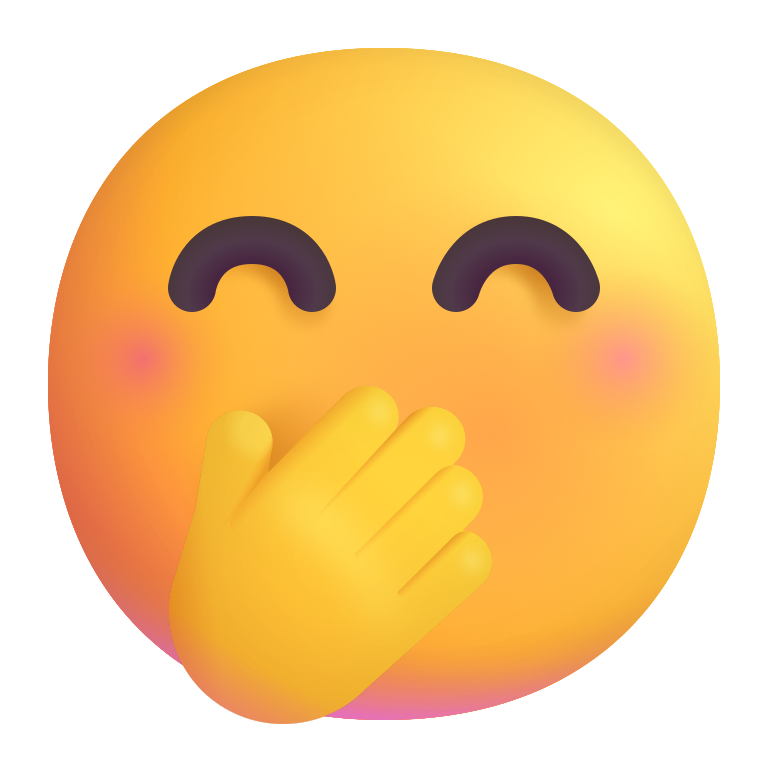
face with hand over mouth color